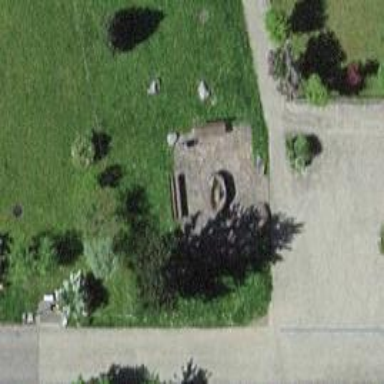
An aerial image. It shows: Beautiful fountain.